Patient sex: M
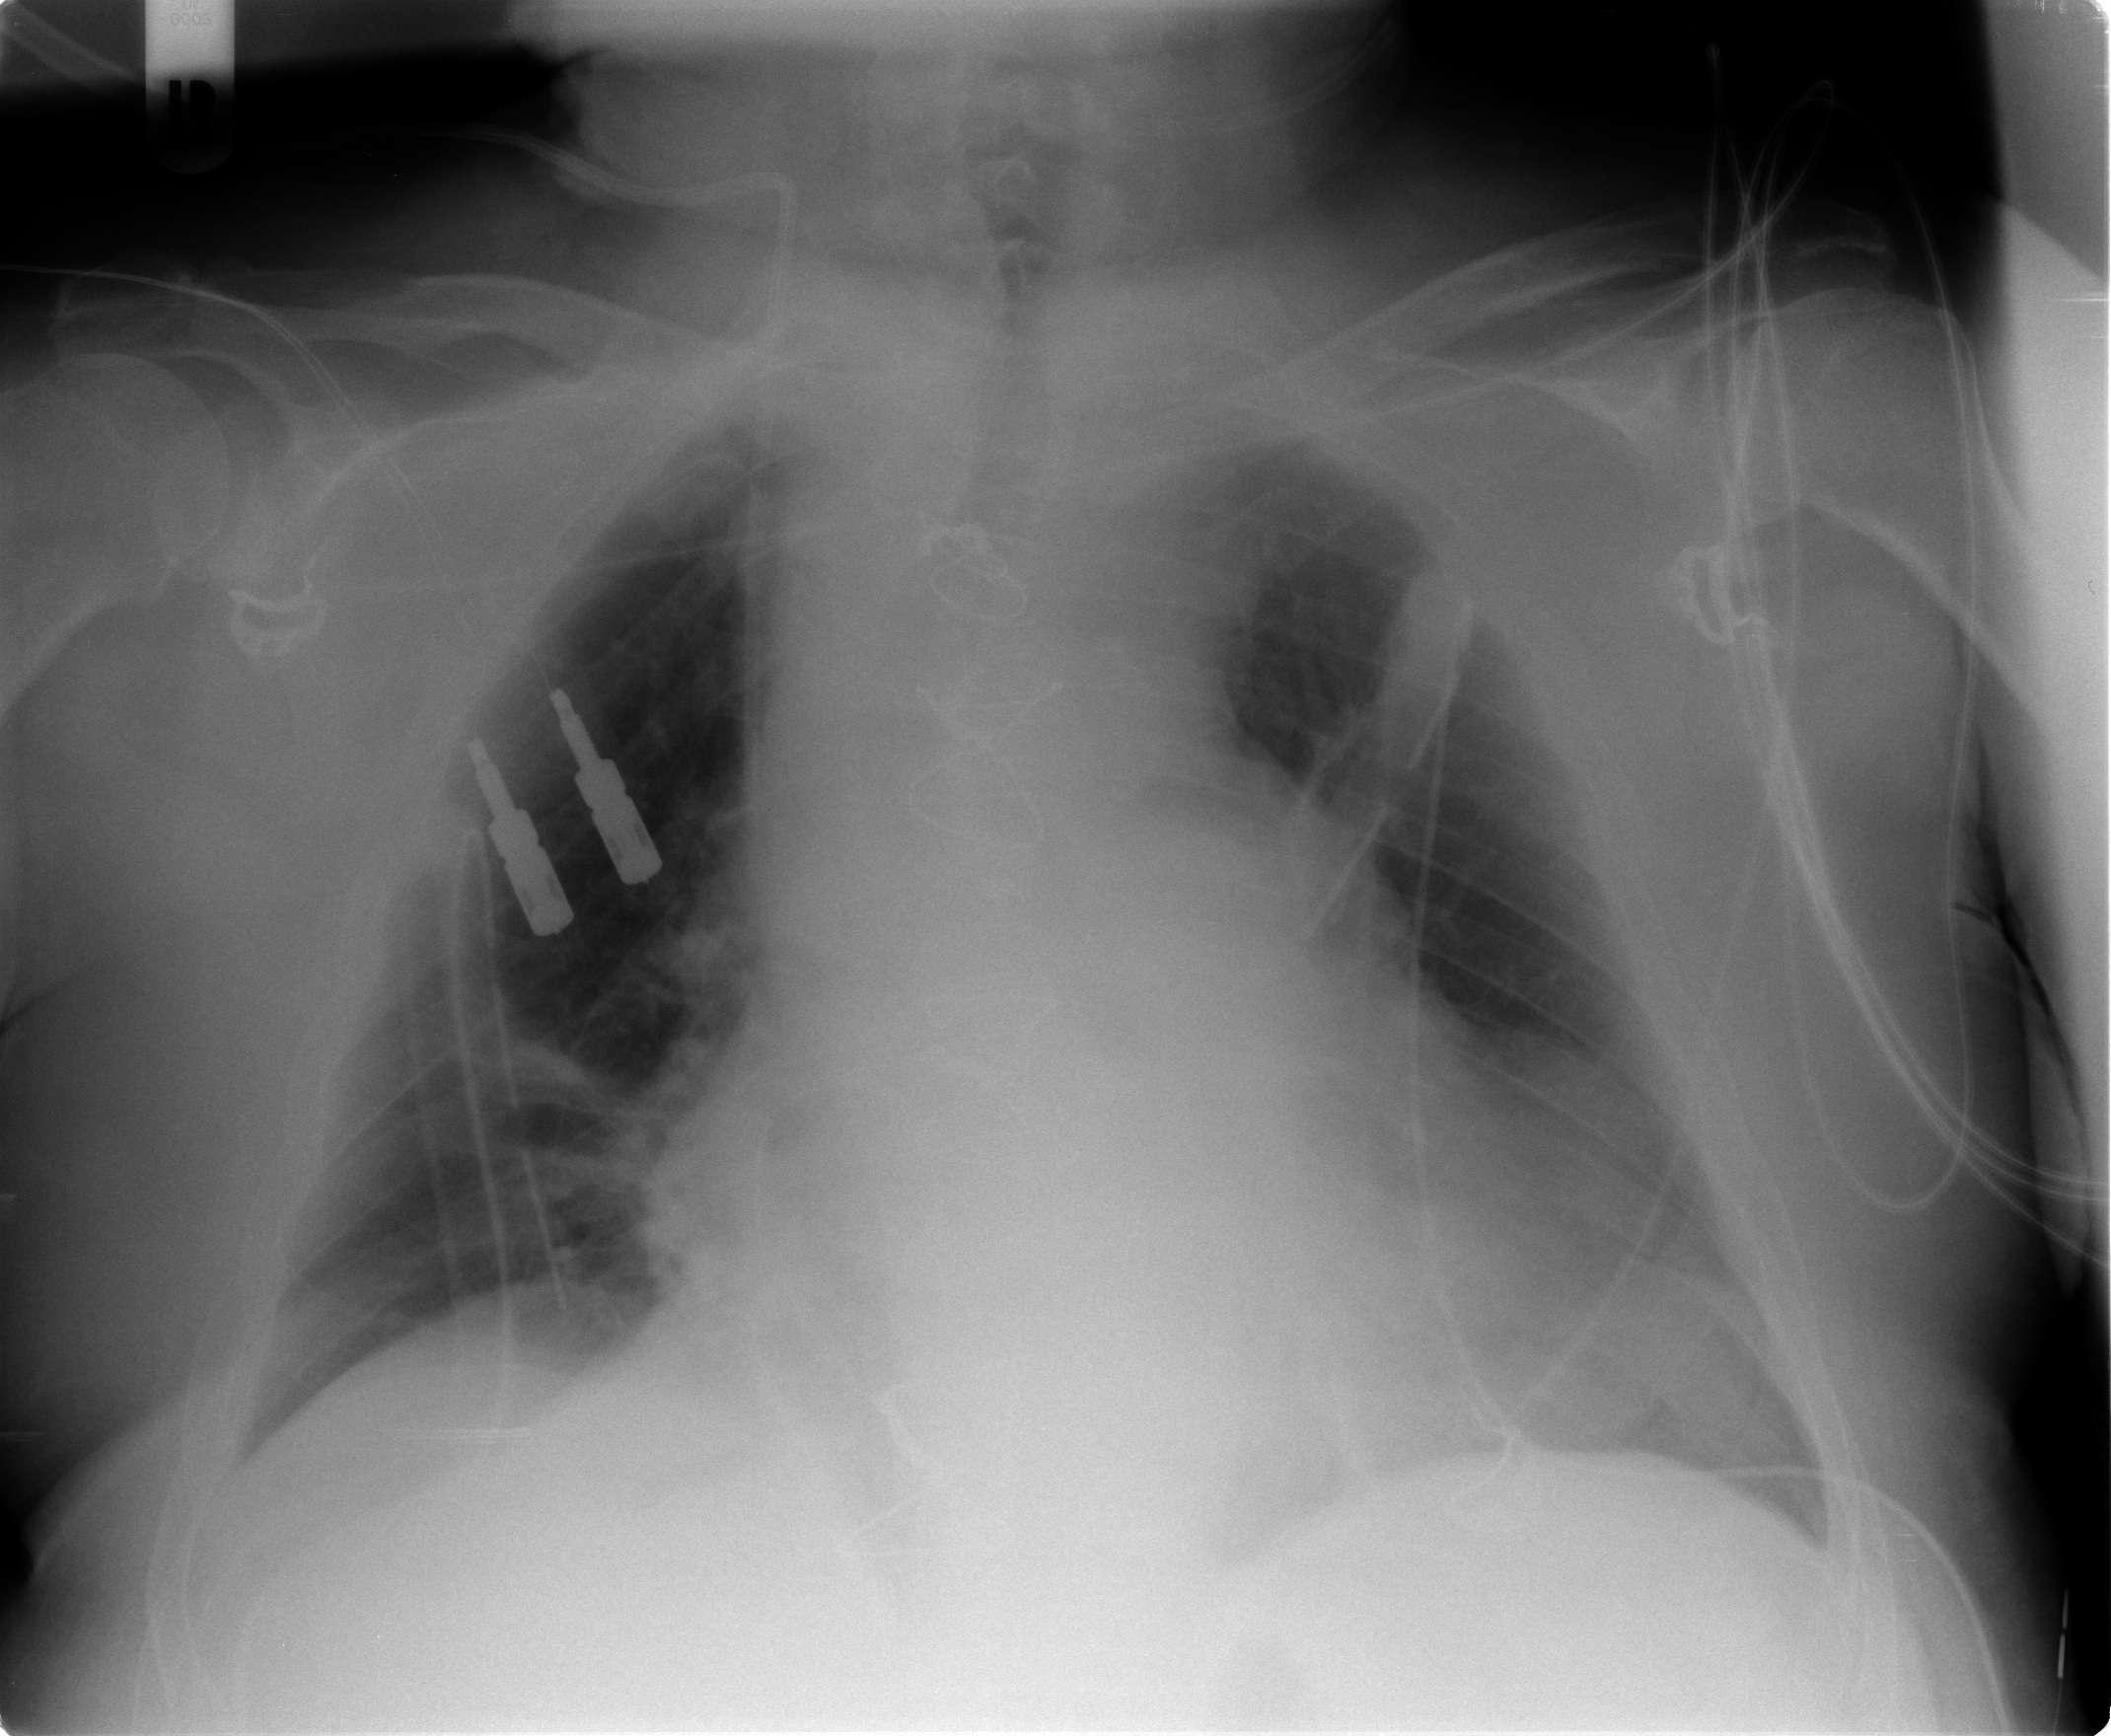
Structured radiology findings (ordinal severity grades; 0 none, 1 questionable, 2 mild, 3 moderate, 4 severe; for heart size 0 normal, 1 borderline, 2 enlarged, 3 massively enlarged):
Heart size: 2
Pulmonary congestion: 2
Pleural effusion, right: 0
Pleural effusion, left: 0
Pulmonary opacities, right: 0
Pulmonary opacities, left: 0
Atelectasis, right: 2
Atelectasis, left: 2